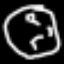
Label: clock